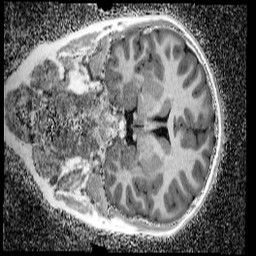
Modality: UNIT1_denoised
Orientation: coronal
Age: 10
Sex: male
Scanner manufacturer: siemens
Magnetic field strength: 3 T
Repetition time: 4 s
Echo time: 0.00299 s